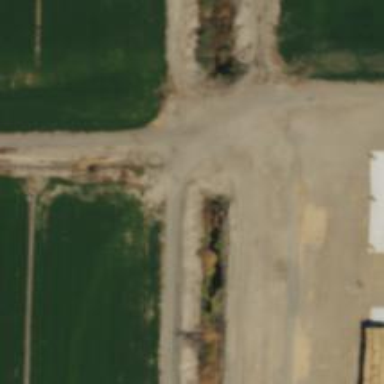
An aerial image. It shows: Culvert tunnel.